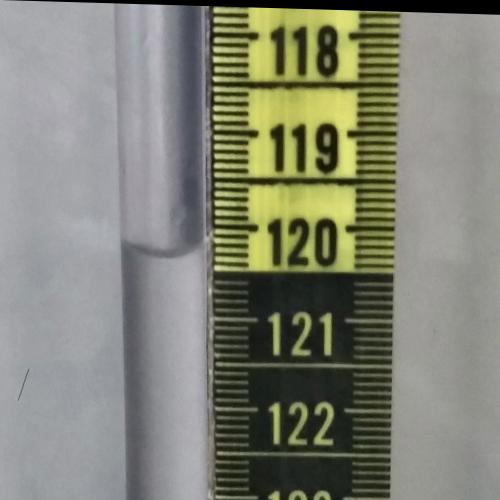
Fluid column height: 120.3 cm